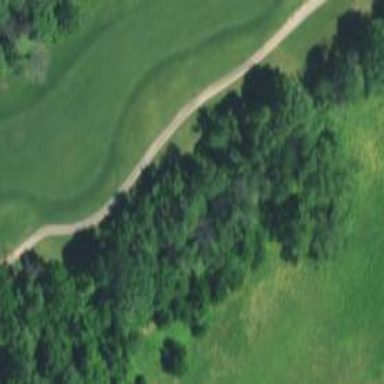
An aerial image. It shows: Pathway for golfing.